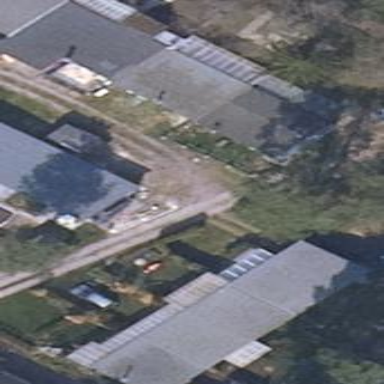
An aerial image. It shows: Skillion-roofed bungalow.